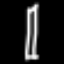
Label: pencil